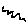
Label: zigzag